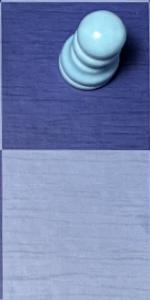
Label: Empty